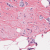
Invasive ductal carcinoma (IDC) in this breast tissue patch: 0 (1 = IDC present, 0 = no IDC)